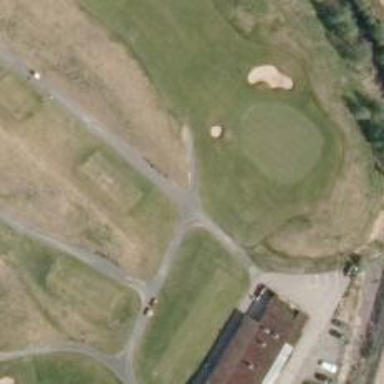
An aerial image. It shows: Pathway for golfing.